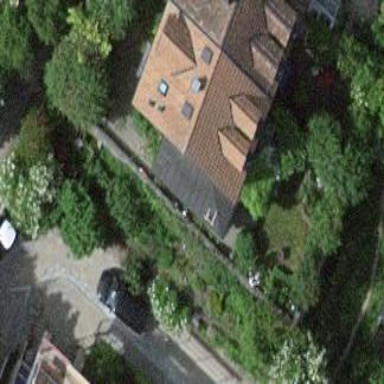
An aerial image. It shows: Gabled terrace building with the roof oriented across.